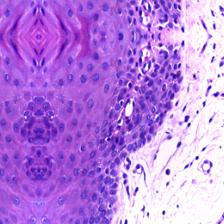
Diagnosis: Normal